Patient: sex F, age 56
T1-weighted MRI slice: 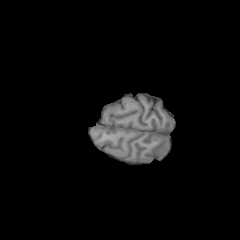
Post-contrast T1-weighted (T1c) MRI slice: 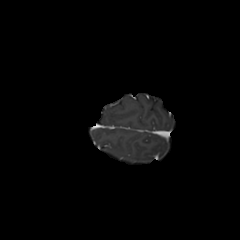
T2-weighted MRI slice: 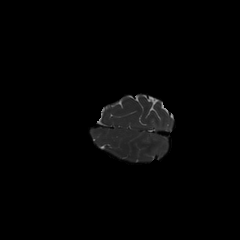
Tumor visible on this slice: no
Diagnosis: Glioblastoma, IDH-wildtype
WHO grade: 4